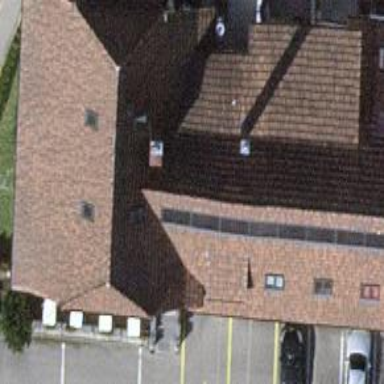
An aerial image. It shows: Restaurant.